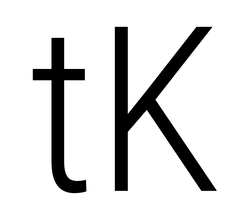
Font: Roboto_Condensed_Light